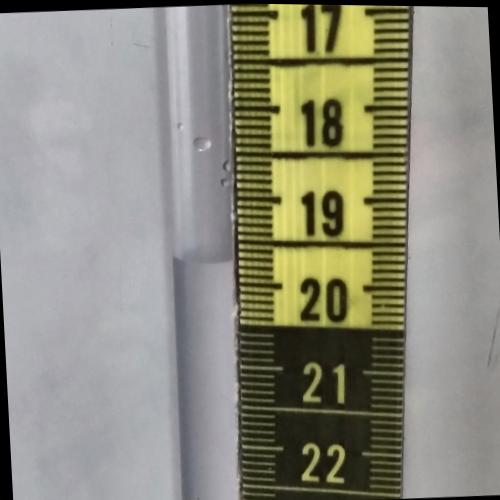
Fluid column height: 19.7 cm